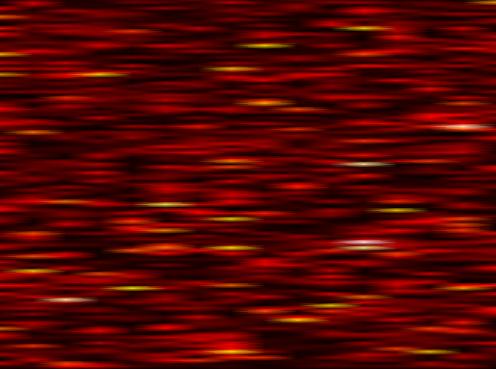
Label: FBMC